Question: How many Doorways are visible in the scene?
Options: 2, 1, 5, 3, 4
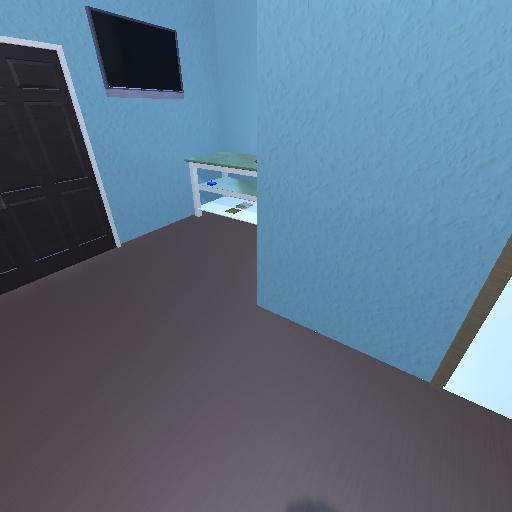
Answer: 2